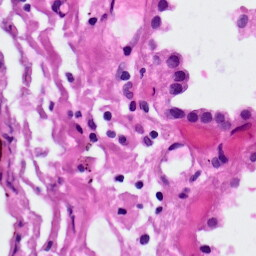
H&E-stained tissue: Lung